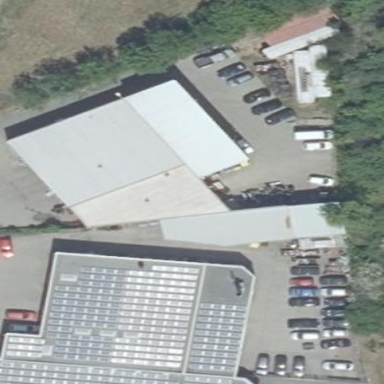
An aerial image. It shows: Building housing car shop.